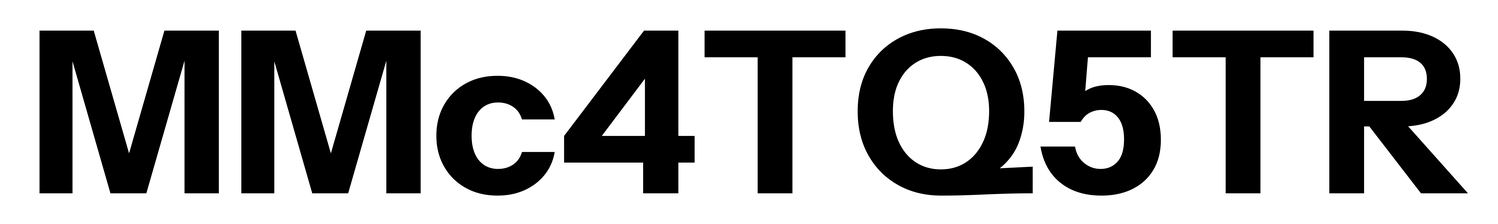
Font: InstrumentSans_Bold